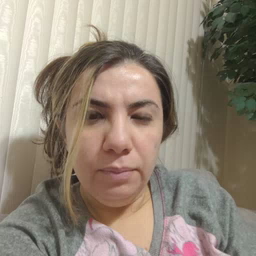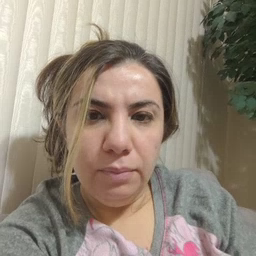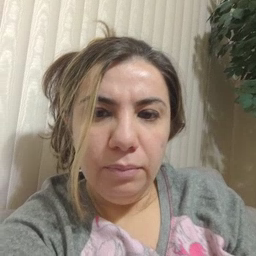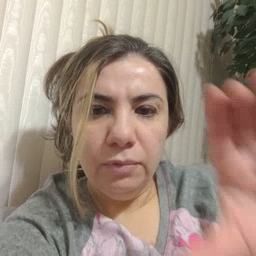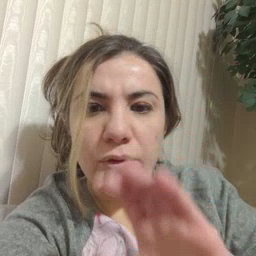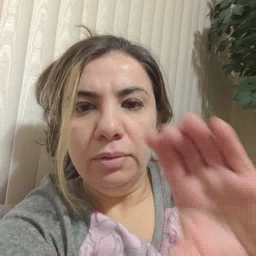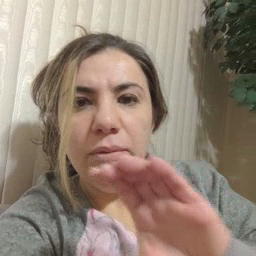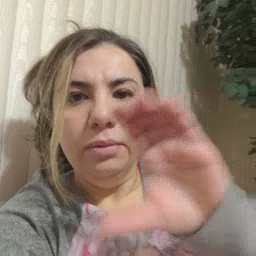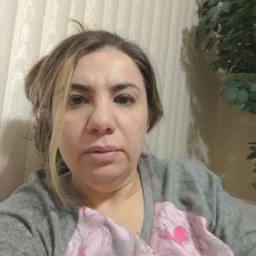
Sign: chocolate